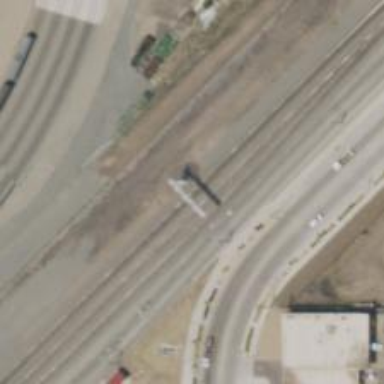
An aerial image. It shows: Railway signal.